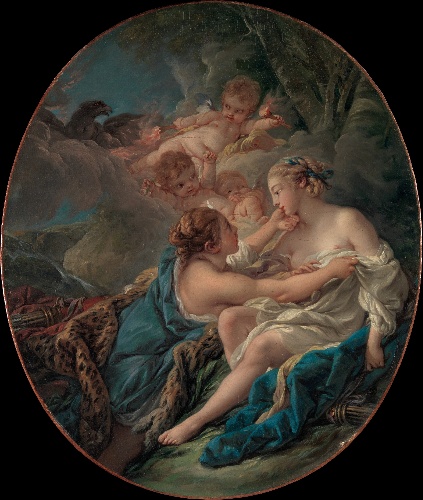
Title: Jupiter, in the Guise of Diana, and Callisto
Artist: François Boucher
Artist bio: French, Paris 1703–1770 Paris
Date: 1763
Object type: Painting
Classification: Paintings
Medium: Oil on canvas
Dimensions: Oval, 25 1/2 x 21 5/8 in. (64.8 x 54.9 cm)
Department: European Paintings
Credit line: The Jack and Belle Linsky Collection, 1982
Accession year: 1982
Repository: Metropolitan Museum of Art, New York, NY
Tags: Diana|Jupiter|Putti